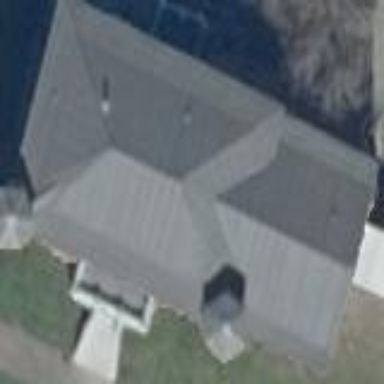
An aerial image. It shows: Building with hipped roof made of tar paper.